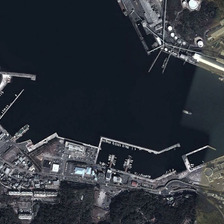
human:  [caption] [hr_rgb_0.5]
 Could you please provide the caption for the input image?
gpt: many buildings are near several ports with many boats .

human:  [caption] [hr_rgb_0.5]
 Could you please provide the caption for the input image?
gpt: many buildings are near several ports with many boats .

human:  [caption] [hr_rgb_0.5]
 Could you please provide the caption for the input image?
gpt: many buildings are near several ports with many boats .

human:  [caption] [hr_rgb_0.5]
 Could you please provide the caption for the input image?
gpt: many buildings are near several ports with many boats .

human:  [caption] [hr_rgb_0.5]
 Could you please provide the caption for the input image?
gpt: many buildings are near several ports with many boats .